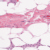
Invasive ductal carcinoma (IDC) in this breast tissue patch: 0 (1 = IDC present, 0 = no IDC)